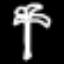
Label: palm tree